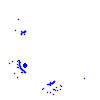
Particle: kaon